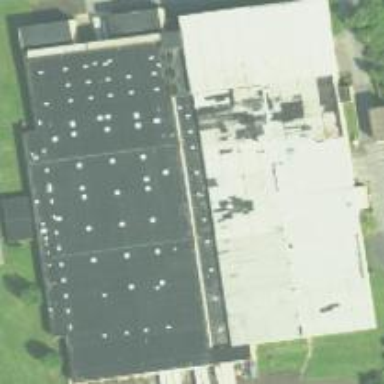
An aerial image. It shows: Warehouse.